В камеру сгорания реактивного двигателя (см. рисунок) поступает в секунду масса $m$ водорода и необходимое для полного сгорания количество кислорода.  Площадь сечения выходного отверстия сопла двигателя $S$, давление в этом сечении $p$, абсолютная температура $T$.
Определить силу тяги двигателя.
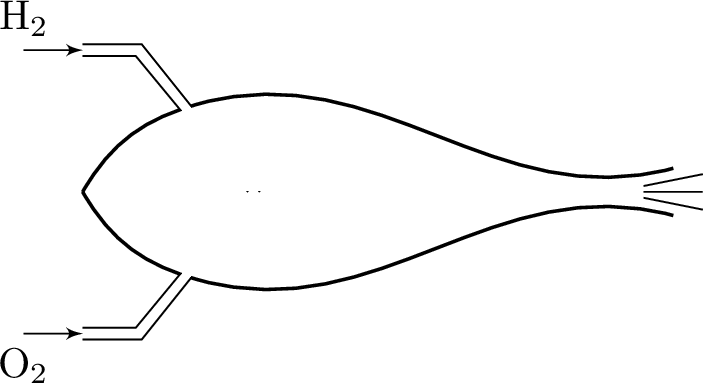
Ответ: $$ F=m_{1} v+p S =\frac{81 m^{2} R T}{p S M_{п}}. $$
Темы:
T, Термодинамика, Всероссийские, Реактивное движение